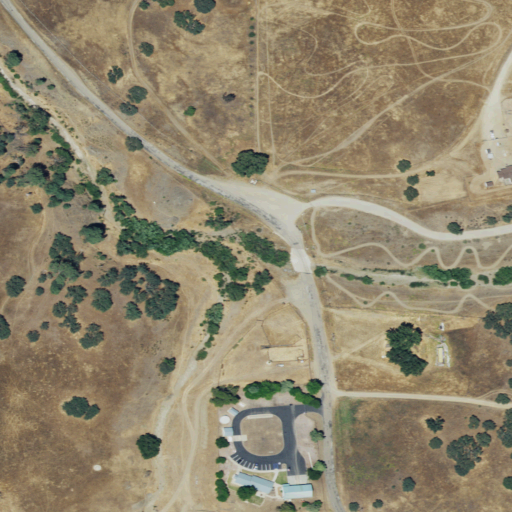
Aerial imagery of valley in California named Payne Valley containing grassland, shrub, open development, and low intensity development